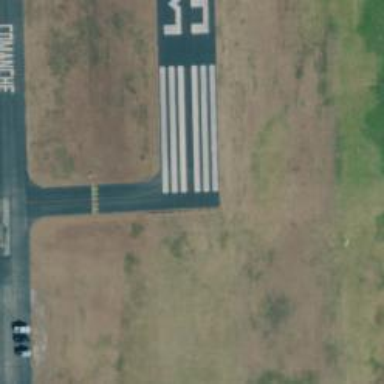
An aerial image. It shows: Asphalt runway at the airport.